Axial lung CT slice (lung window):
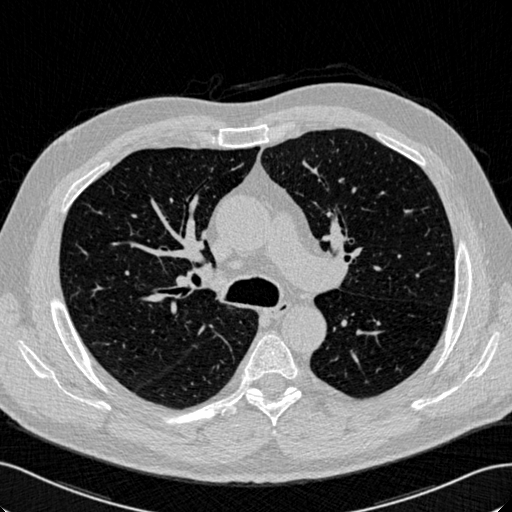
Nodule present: no